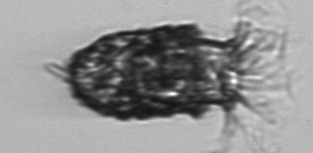
Label: Stenosemella_pacifica